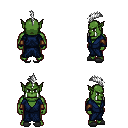
a pixel art fantasy rpg character, male body template, orc, green skin, blue robe, teal pants, white mohawk hairstyle, leather bracers, gray slippers, four views (front, back, left, right), 2x2 character sprite sheet, small pixel art, hard edges, no anti-aliasing